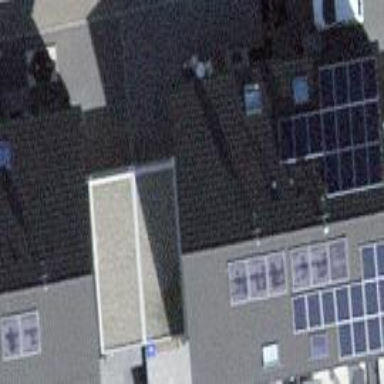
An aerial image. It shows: Detached building with gabled roof.